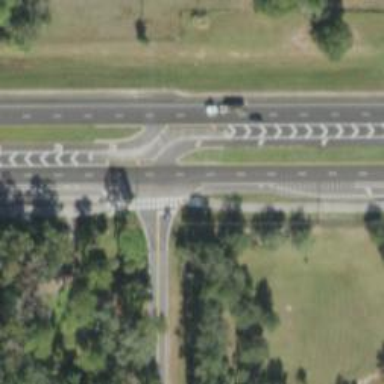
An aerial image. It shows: Trunk link highway.